Question: Game Rule: Clicking a light toggles itself and its adjacent (up, down, left, right) lights. What is the minimum number of clicks required to turn off all the lights?
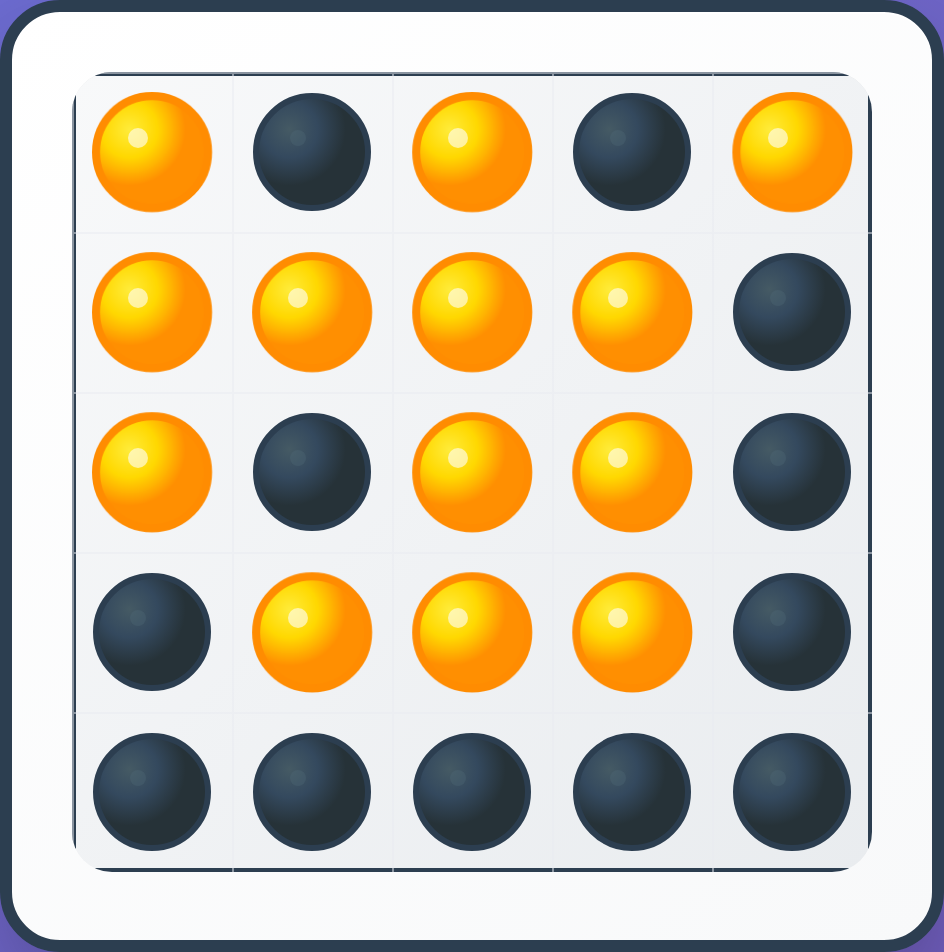
Answer: 7